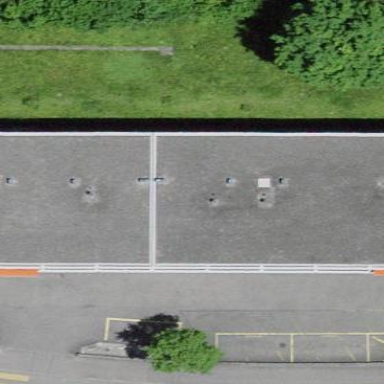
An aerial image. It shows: Apartment building with flat roof.